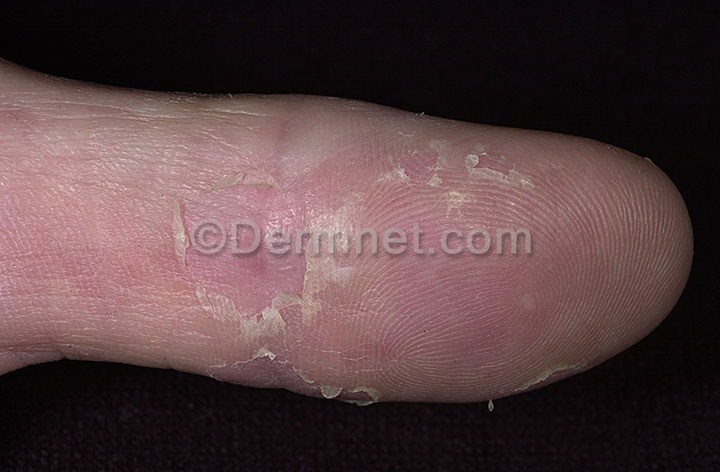
Disease: Eczema Photos